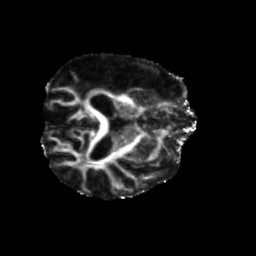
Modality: FA
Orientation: axial
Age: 56
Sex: male
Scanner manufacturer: siemens
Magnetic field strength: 3 T
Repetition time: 5.25 s
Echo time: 0.08 s